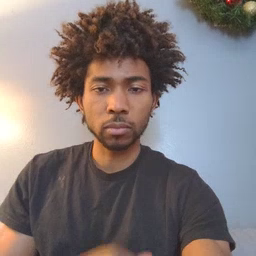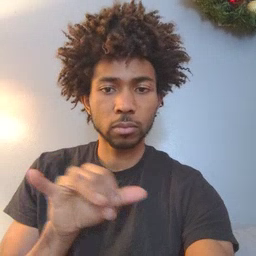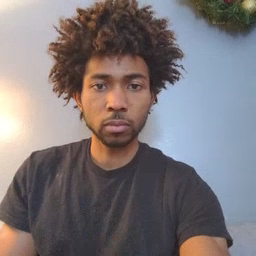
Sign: same